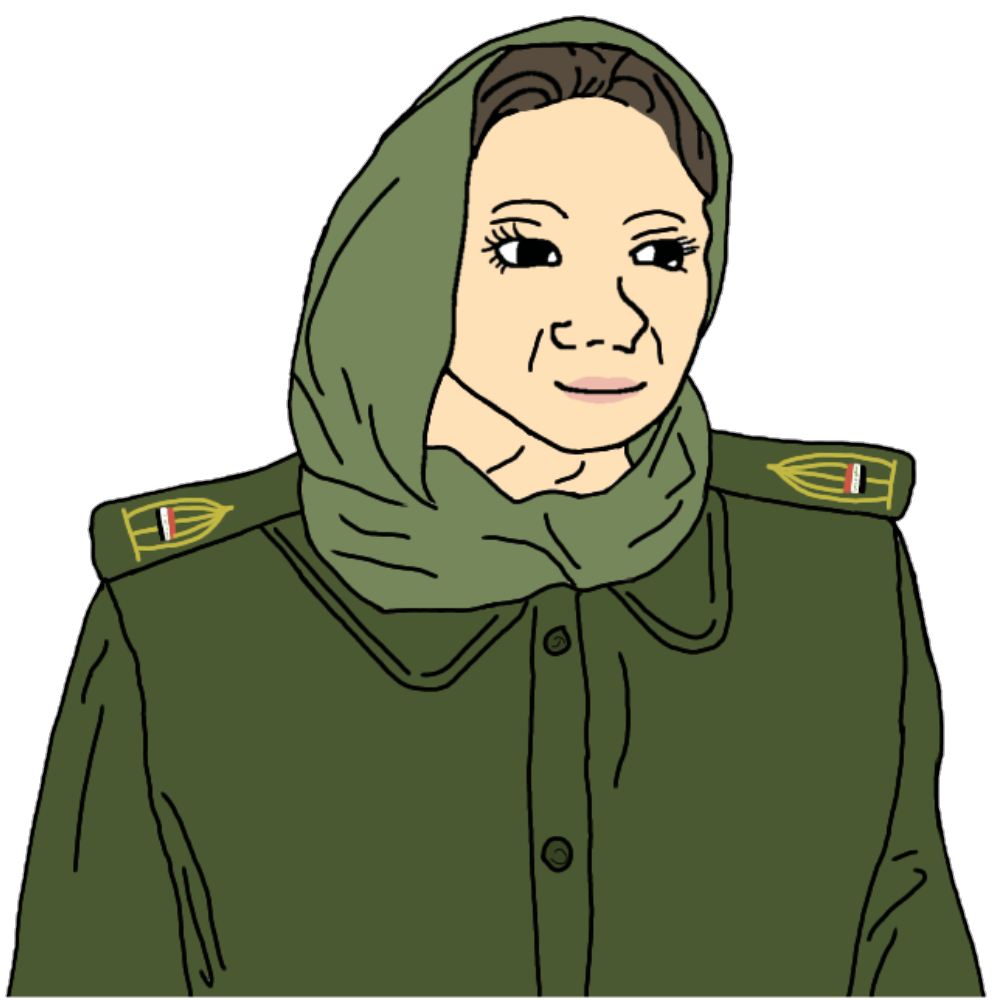
Label: 5_Trad_Wife